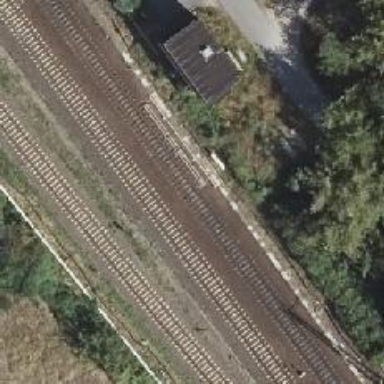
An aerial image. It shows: Railway switch with the turnout side on the right.